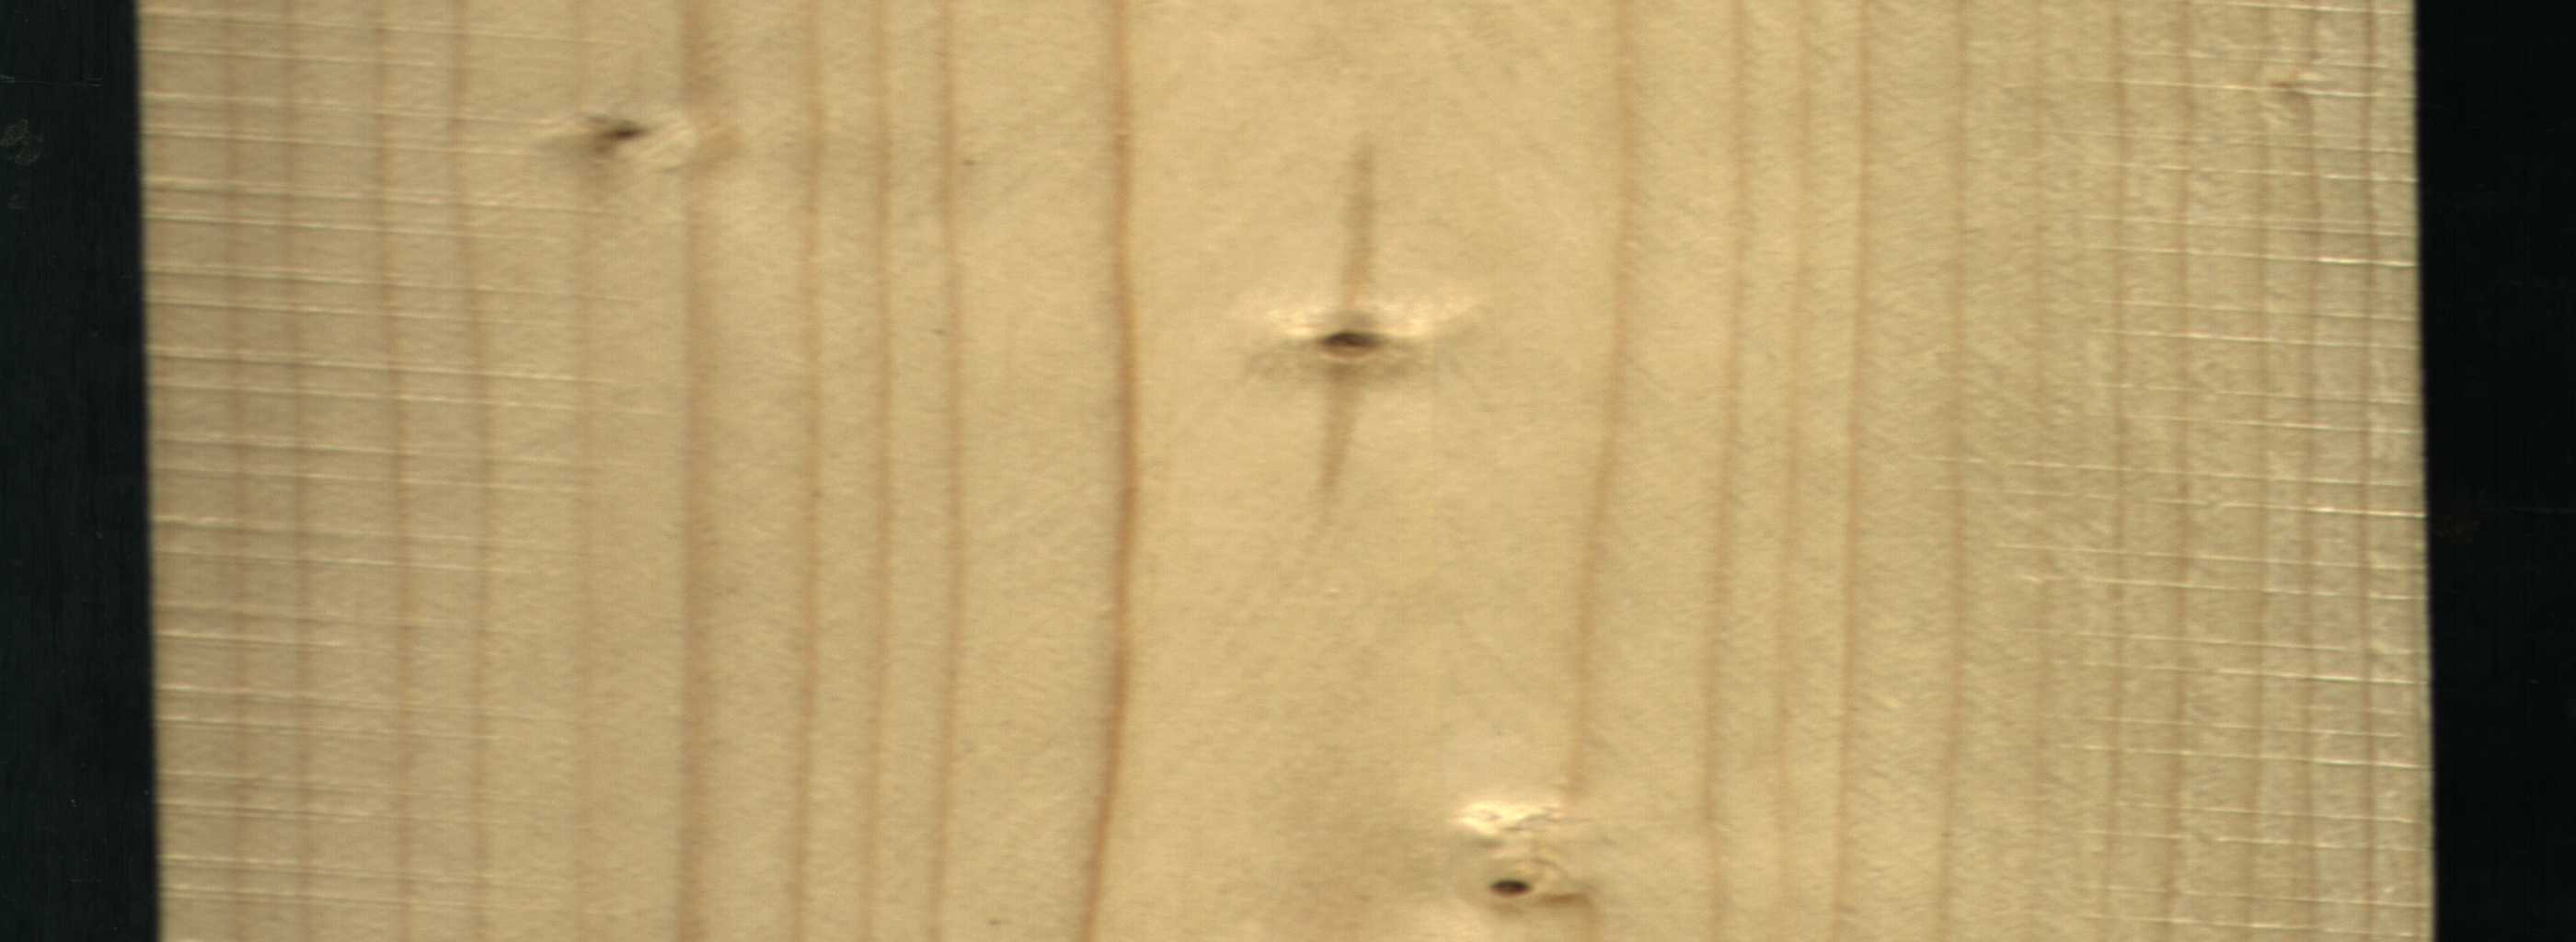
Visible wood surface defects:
Live_Knot
Live_Knot
Live_Knot